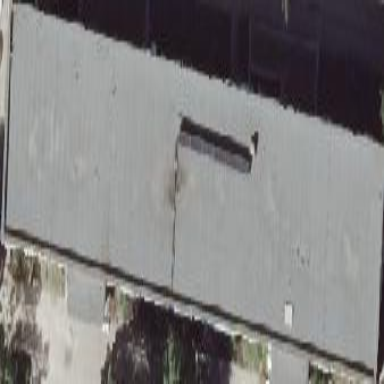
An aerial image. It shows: Building with flat roof.